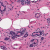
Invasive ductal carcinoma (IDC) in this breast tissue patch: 0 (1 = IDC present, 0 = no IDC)